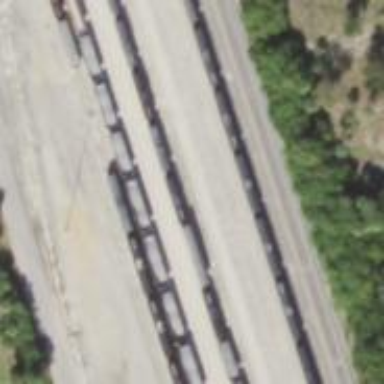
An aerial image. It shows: View of railway yard.